Question: I have a data model which is as follows ...
- - -

I would like to have a three part primary key for AnswerChoices table as it is this combination that will uniquely identify each choice.
- -
Sample data ...
- - - - - - - - - - - - - - - - - - - - - - - - - -
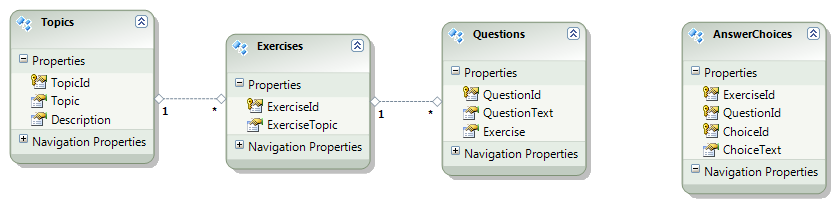
Answer: It like you'll need a four-column key in AnswerChoices: {TopicID, ExerciseID, QuestionID, ChoiceID}. And the table "AnswerChoices" should have a 'foreign key (TopicID, ExerciseID, QuestionID) references Questions (TopicID, ExerciseID, QuestionID)'.